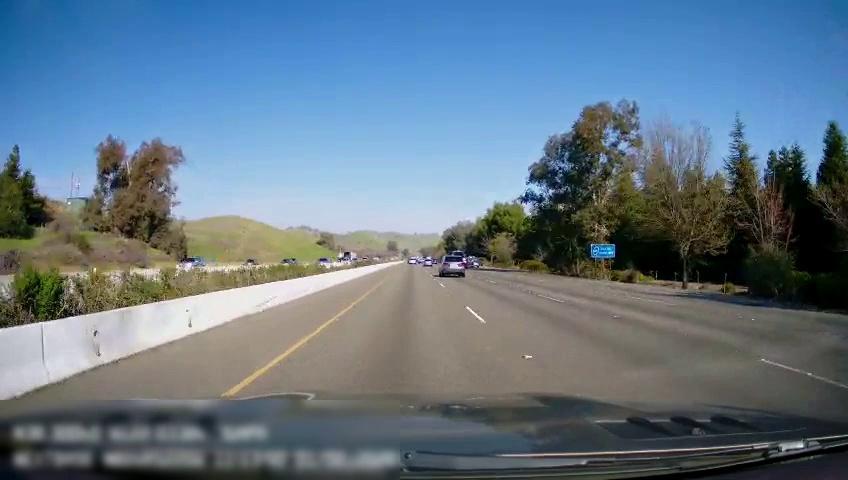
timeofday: Day
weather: Sunny
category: Drivable Space
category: Vehicles | Car
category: Vehicles | Car
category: Vehicles | SUV
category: Vehicles | Car
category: Vehicles | Truck
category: Vehicles | Other LV
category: Vehicles | Other LV
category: Vehicles | SUV
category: Vehicles | SUV
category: Lanes | Current Lane
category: Lanes | Current Lane
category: Lanes | Alternate Lane
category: Lanes | Alternate Lane
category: Traffic | Signs